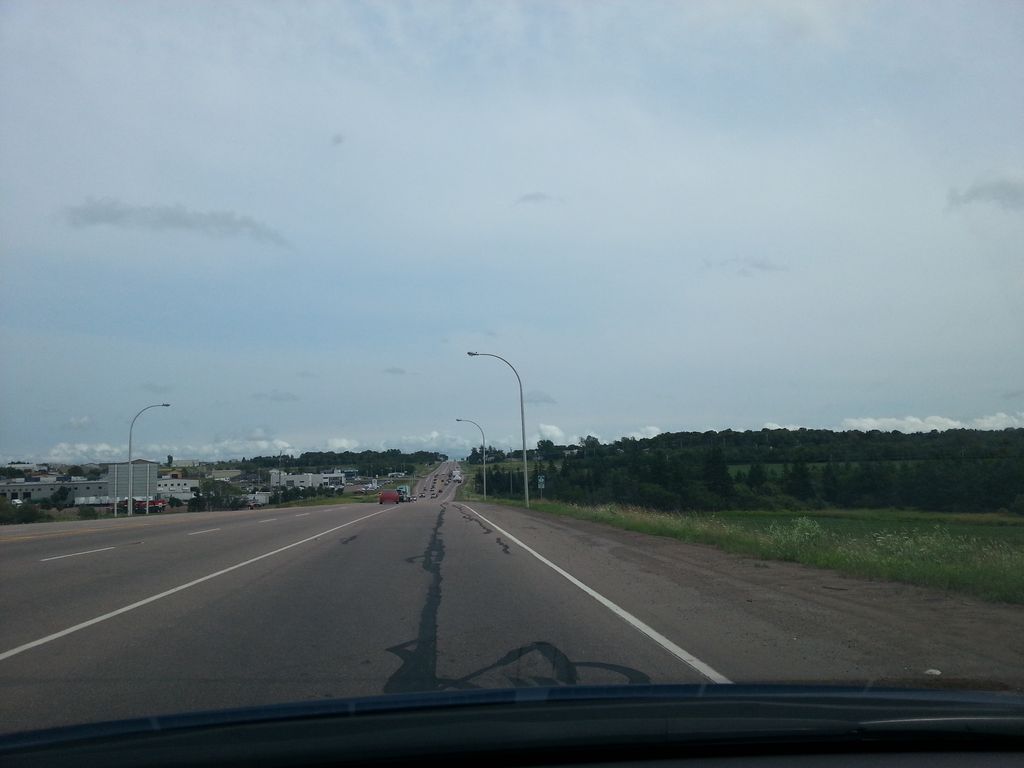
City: charlottetown